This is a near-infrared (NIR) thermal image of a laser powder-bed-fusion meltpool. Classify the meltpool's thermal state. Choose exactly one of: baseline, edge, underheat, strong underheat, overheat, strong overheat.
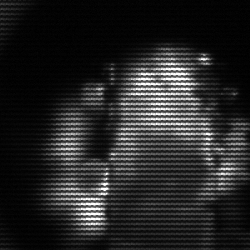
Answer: strong underheat